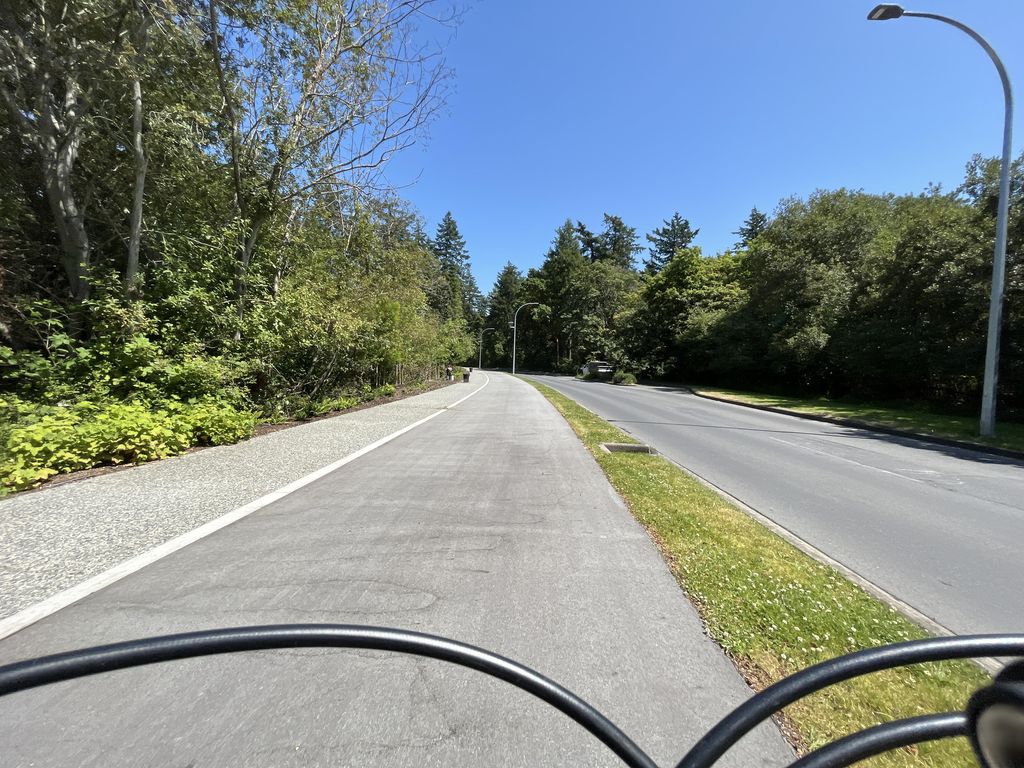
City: victoria